Question: I want to draw Boxplots of Measurement-Data grouped by a distance value. My 'csv'-File is like this:
'''
distance;fp1;fp2;fp3;...;fp99
30;-54;-51;-45;...;-56
40;...
...
400;...
'''
Now I want to draw Boxplots for each row with the value of 'fp1'-'fp99' and the distance as x-Axis value, so that I have multiple boxplots for the different distance side by side ordered by their 'distance'.
Hope somebody can help me.
So here is a sample:
'''
library(ggplot2)
library(reshape)
data <- read.csv(file='file.csv', head=TRUE, sep=';')
pdf(file="output.pdf", onefile=TRUE, pagecentre=TRUE, width=12, height=6)
data$group <- row.names(data)
data.m <- melt(data, id.vars = "group")
print(
ggplot(data.m, aes(group, value)) + geom_boxplot()
)
'''
That produces this:

I want to exclude the 'distance' for the box plot and use it as x-coordinate. I hope you guys understand what I mean.
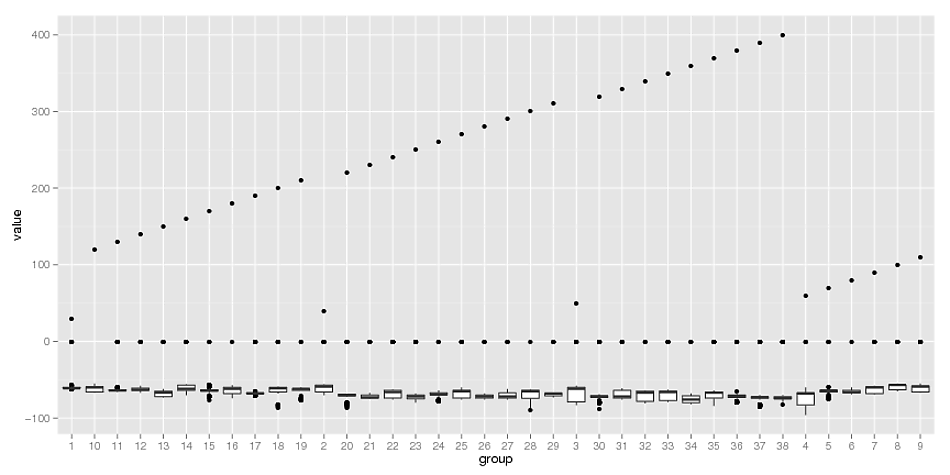
Answer: An example 'filename.csv'
'''
distance;fp1;fp2;fp3;fp99
30;-54;-51;-45;-56
40;-30;-40;-40;-50
'''
Here's a solution:
'''
# read data
dat <- read.csv2("filename.csv")
# reshape data
library(reshape2)
dat_m <- melt(dat, id.vars = "distance")
# plot data
boxplot(value ~ distance, dat_m)
'''

If you prefer 'ggplot2', you can use:
'''
library(ggplot2)
ggplot(dat_m, aes(x = as.factor(distance), y = value)) +
geom_boxplot()
'''